Interaction volume radius: 5 \u00c5
Interaction volume height: 20 \u00c5
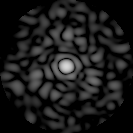
Disorder parameter: 0.8808